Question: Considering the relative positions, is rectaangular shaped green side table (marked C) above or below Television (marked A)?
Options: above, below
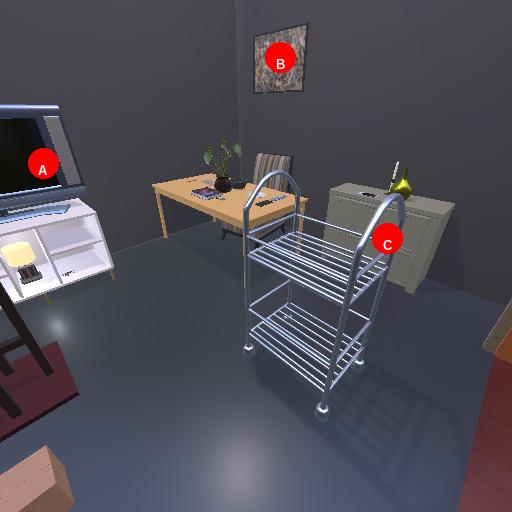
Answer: above